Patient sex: M
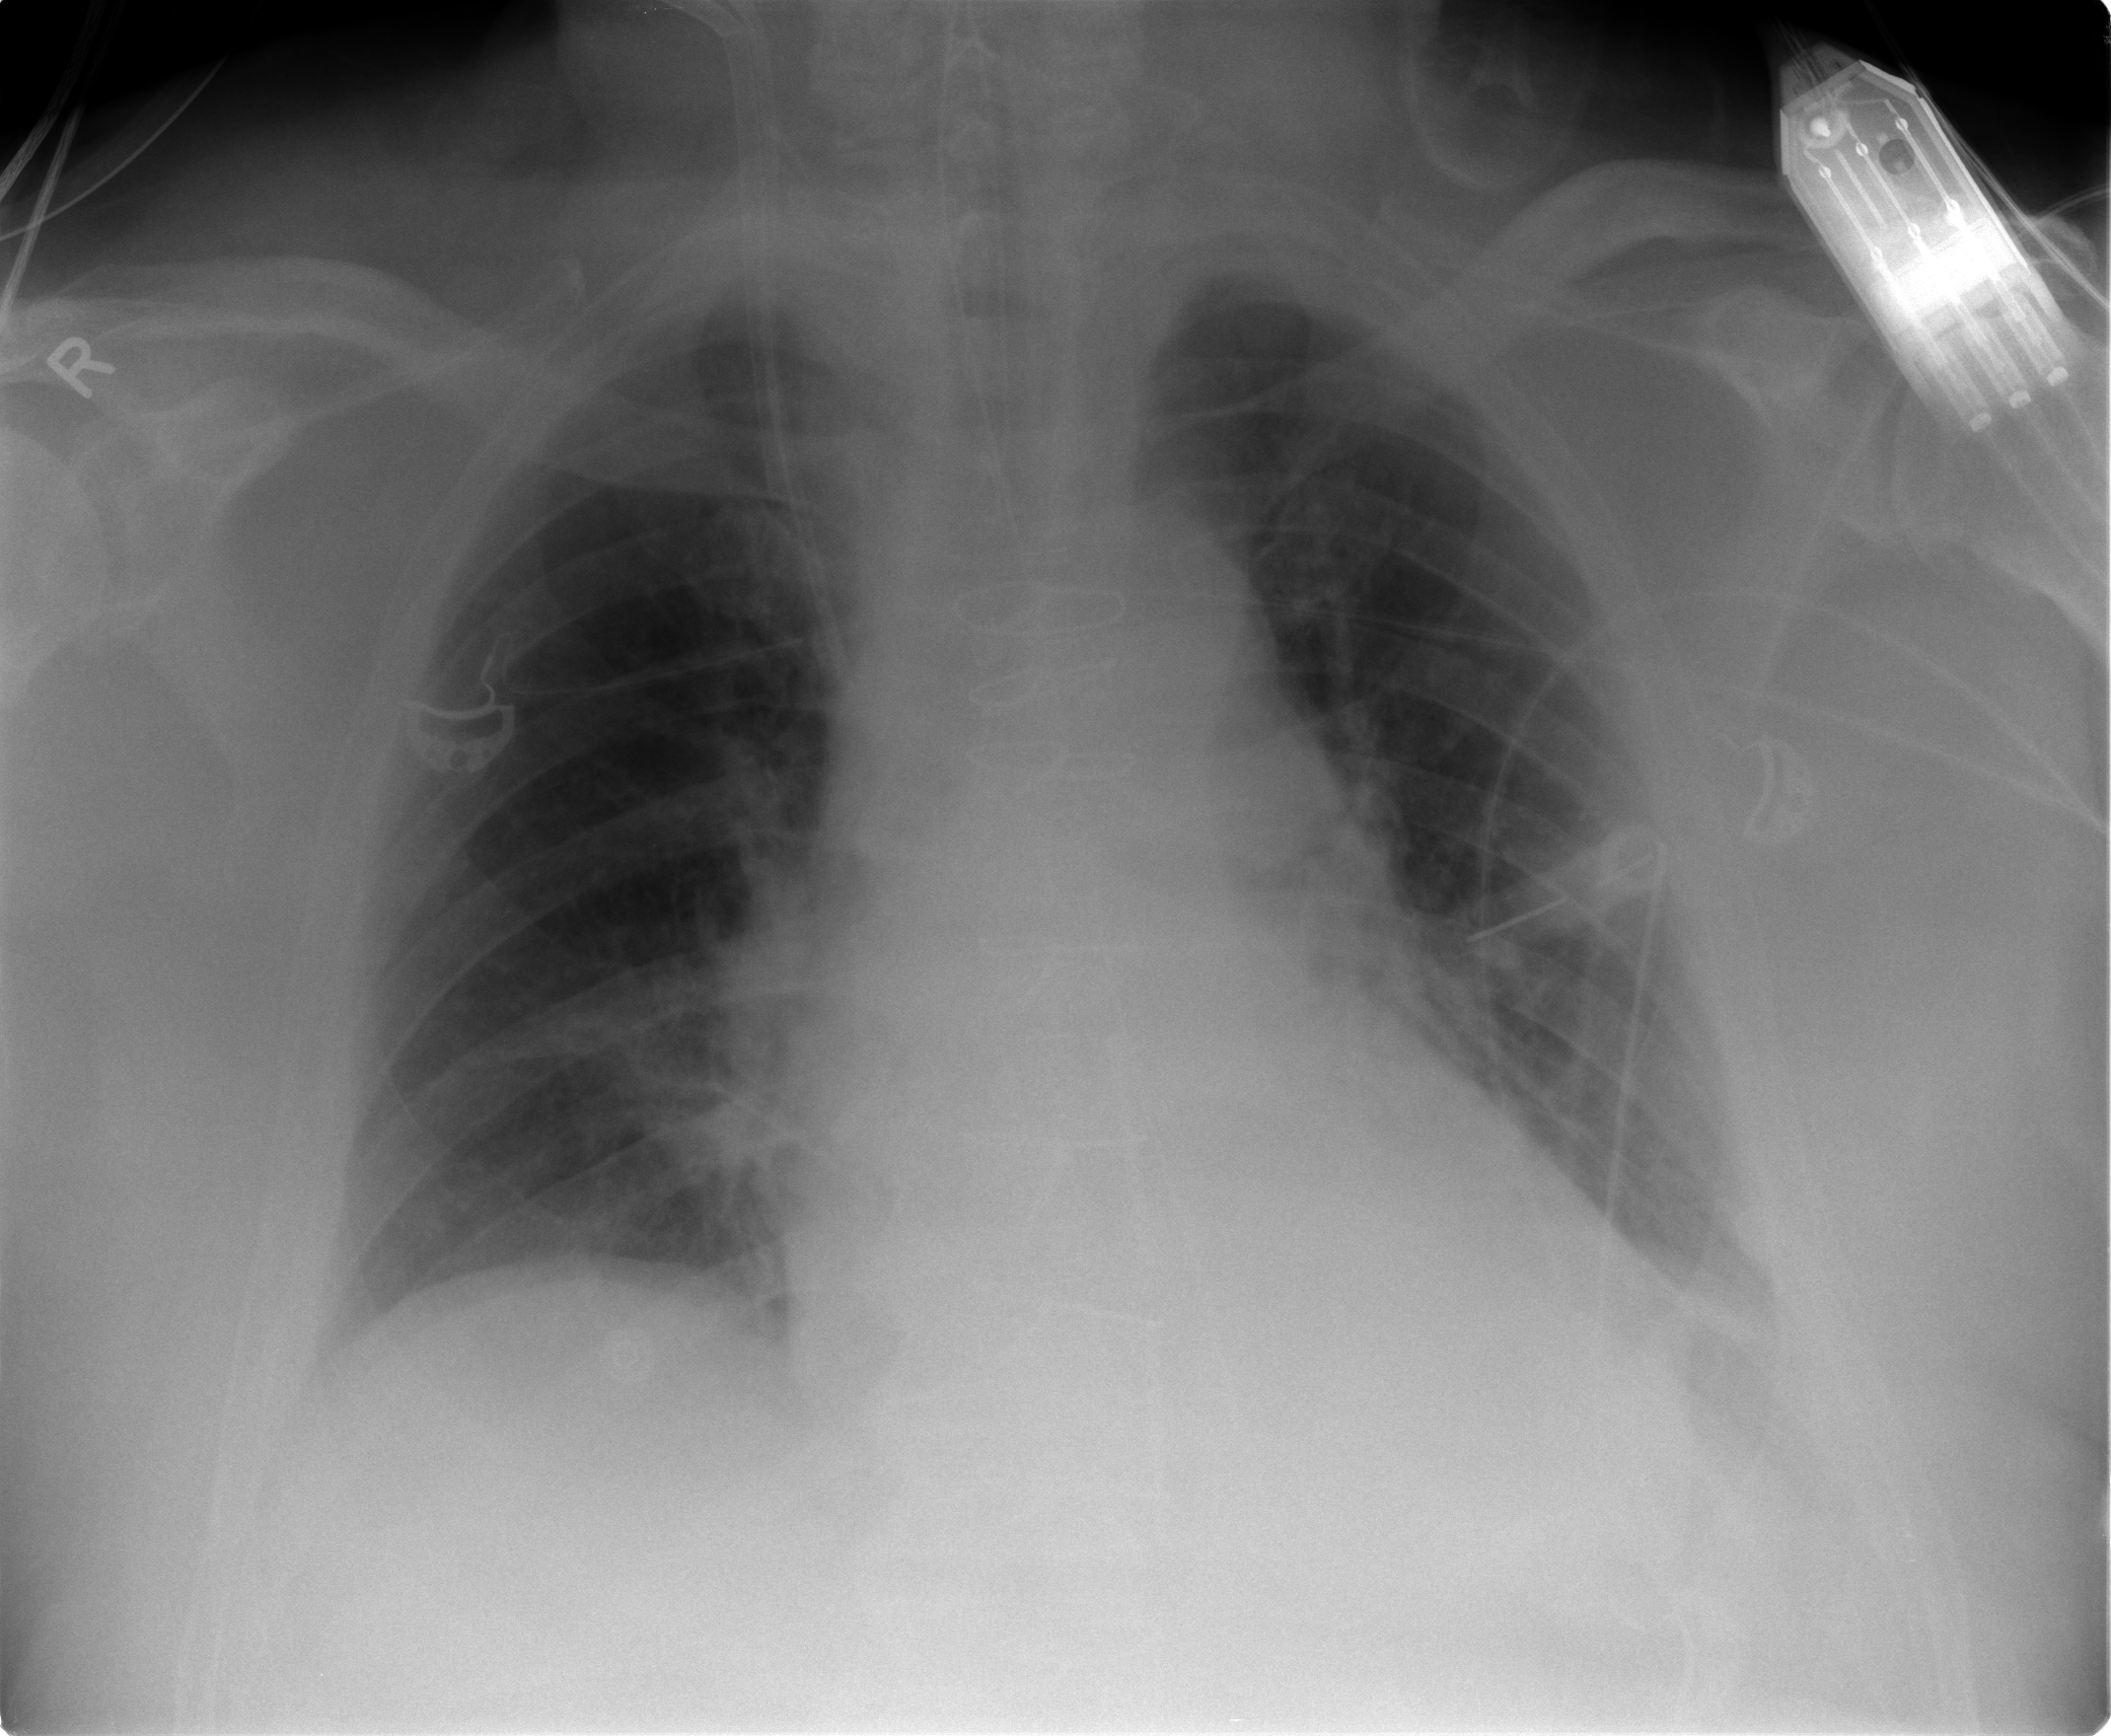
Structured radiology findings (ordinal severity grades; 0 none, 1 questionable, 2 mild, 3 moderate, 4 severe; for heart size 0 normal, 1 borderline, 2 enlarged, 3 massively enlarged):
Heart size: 2
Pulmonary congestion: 3
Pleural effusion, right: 0
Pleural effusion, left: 2
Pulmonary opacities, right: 0
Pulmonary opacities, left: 0
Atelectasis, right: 0
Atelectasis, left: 2